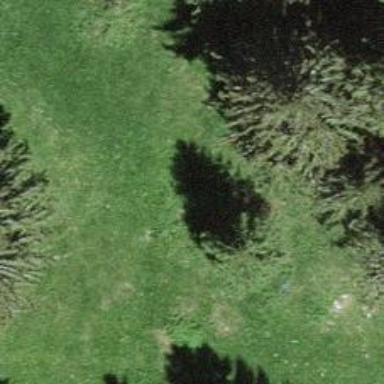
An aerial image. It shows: Beautiful tree in nature.